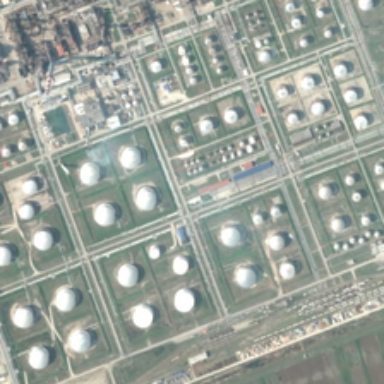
Many white storage tanks in different sizes are in some orderly green meadows .